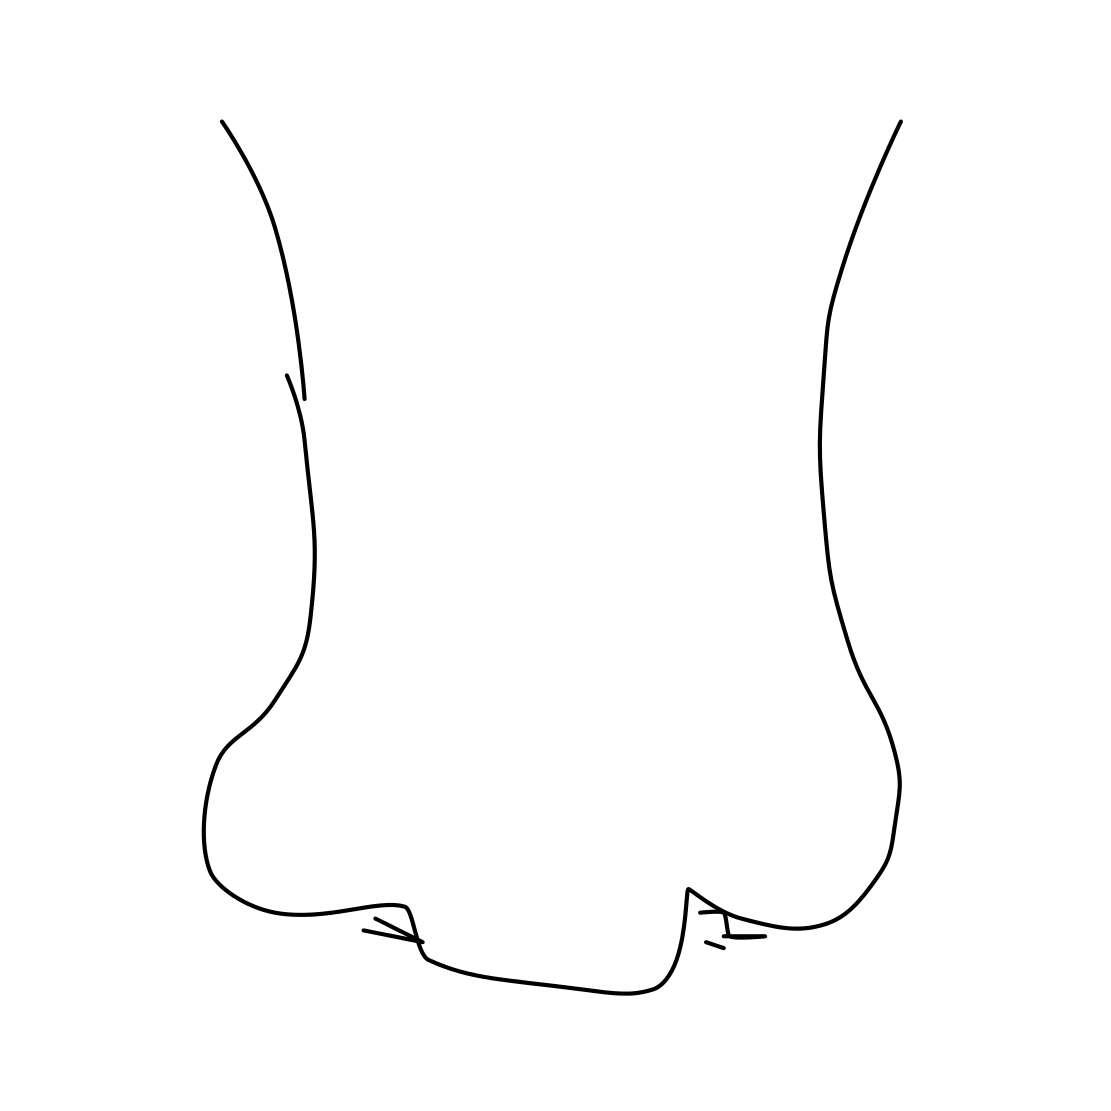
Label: nose